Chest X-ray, AP view. Patient: 58 years old, sex M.
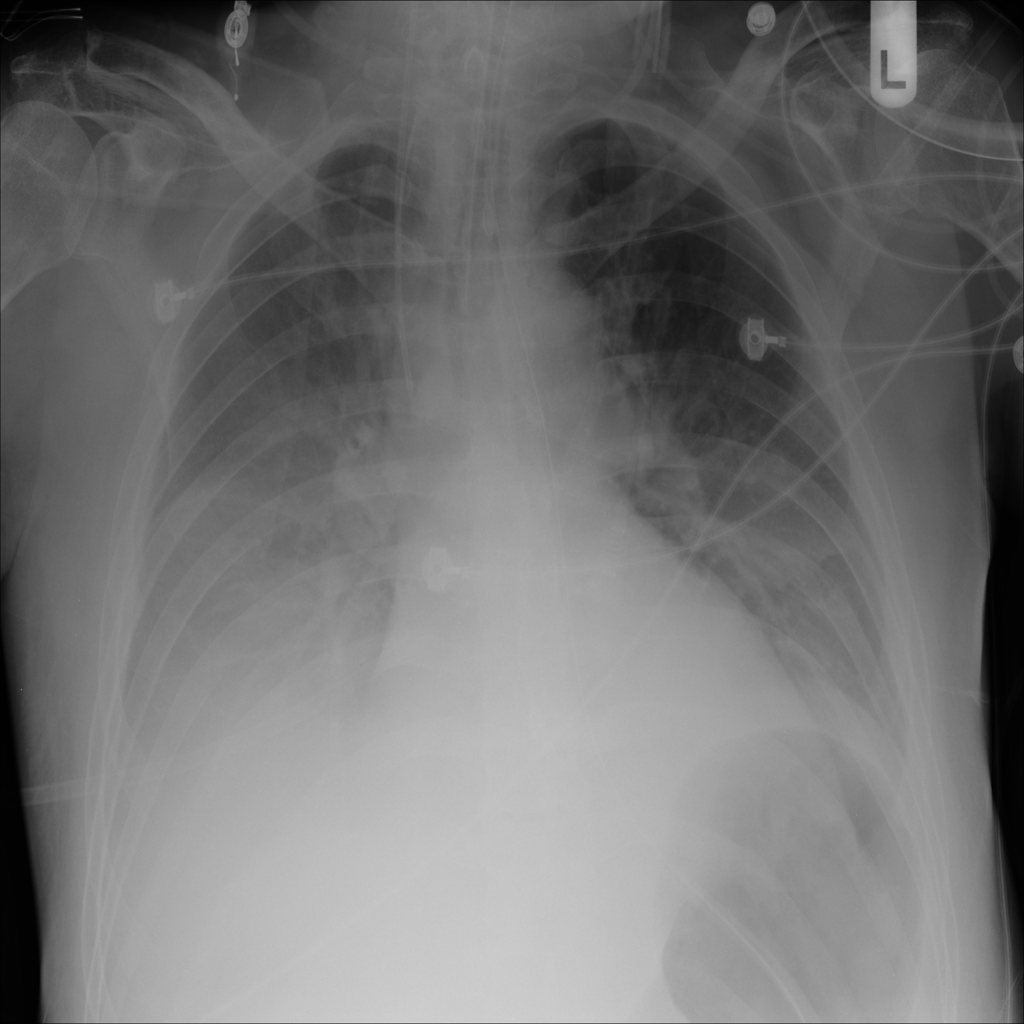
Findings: Atelectasis, Effusion, Infiltration